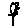
Label: flower